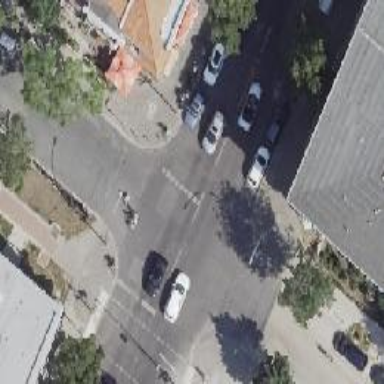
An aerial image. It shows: Unmarked crossing on footway.